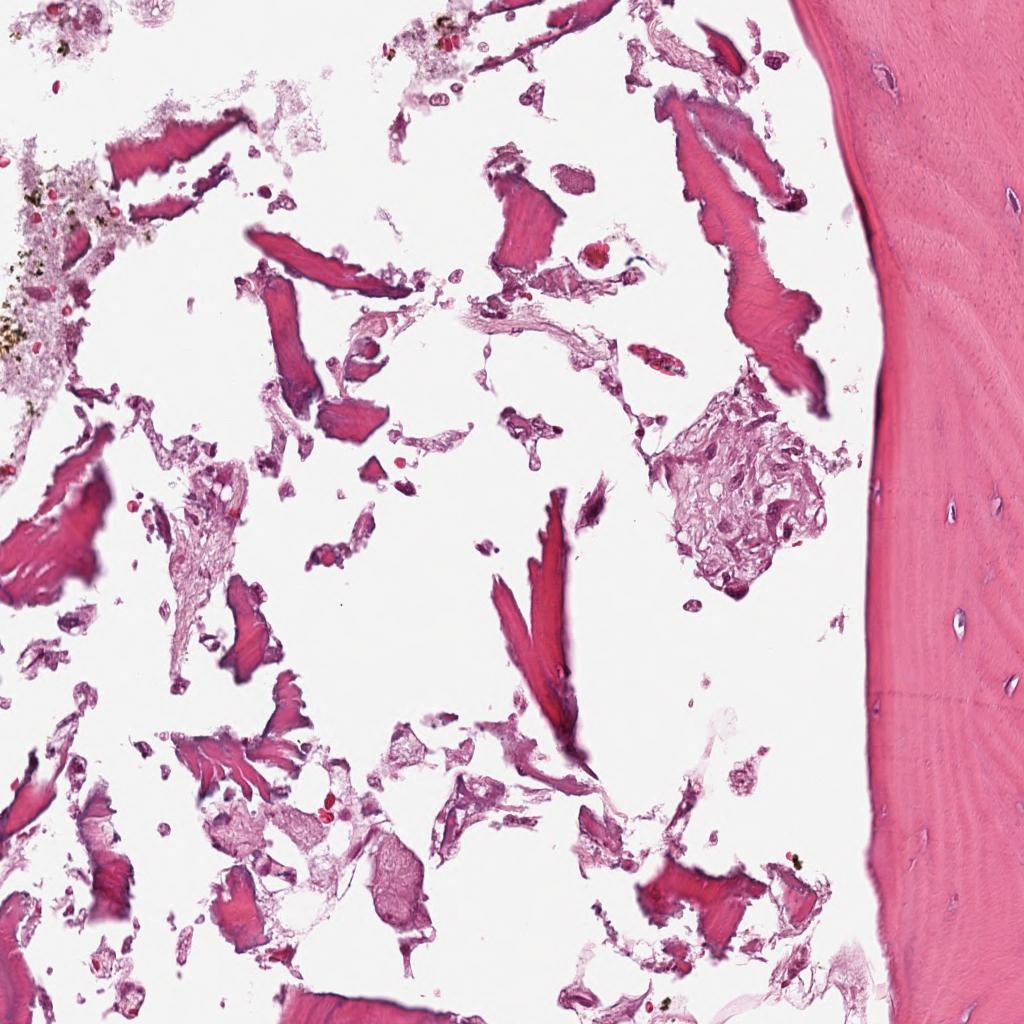
Label: Non-Tumor